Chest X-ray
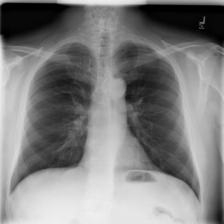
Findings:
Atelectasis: negative
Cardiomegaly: negative
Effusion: negative
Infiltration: negative
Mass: negative
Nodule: negative
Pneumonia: negative
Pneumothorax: negative
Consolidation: negative
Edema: negative
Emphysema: negative
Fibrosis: negative
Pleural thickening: negative
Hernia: negative